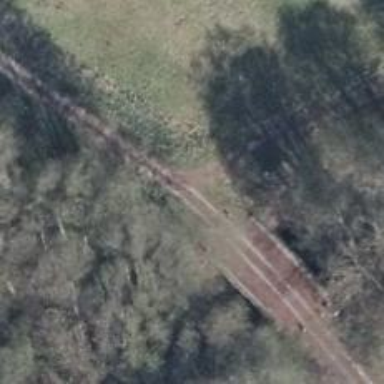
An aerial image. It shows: Concrete track with bridge. The track is of grade1 tracktype.